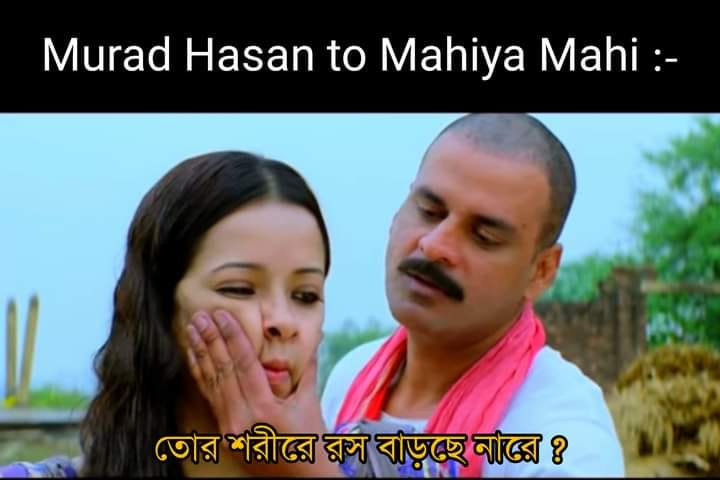
Caption: Murad Hasan to Mahiya Mahi :-   তোর শরীরে রস বাড়ছে নারে ?
Label: hate